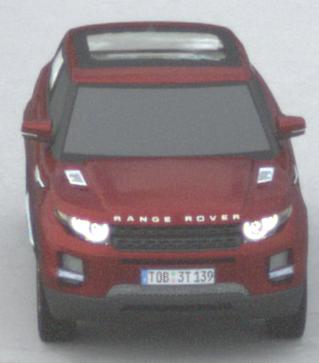
Make: Land Rover
Model: Range Rover Evoque 2.0 Si4
Detailed model: Range Rover Evoque (I)
Model produced from: 2011/08
Model produced until: 2013/11
Doors: 5
Color: red
Road condition: dry road
Daytime: midday
Contrast: low contrast